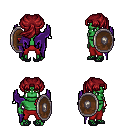
a pixel art fantasy rpg character, male body template, orc, green skin, purple wings, red pants, brunette princess hairstyle, bracelets, ghillies, shield, four views (front, back, left, right), 2x2 character sprite sheet, small pixel art, hard edges, no anti-aliasing